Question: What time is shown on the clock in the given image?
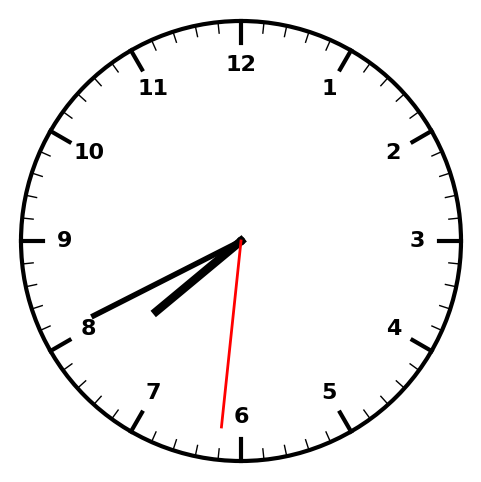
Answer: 07:40:31